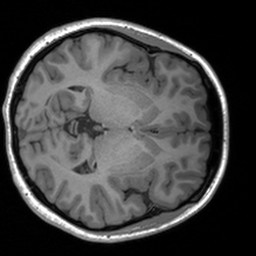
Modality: T1w
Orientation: axial
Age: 21
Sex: female
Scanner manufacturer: siemens
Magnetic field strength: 3 T
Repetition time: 1.9 s
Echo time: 0.00226 s